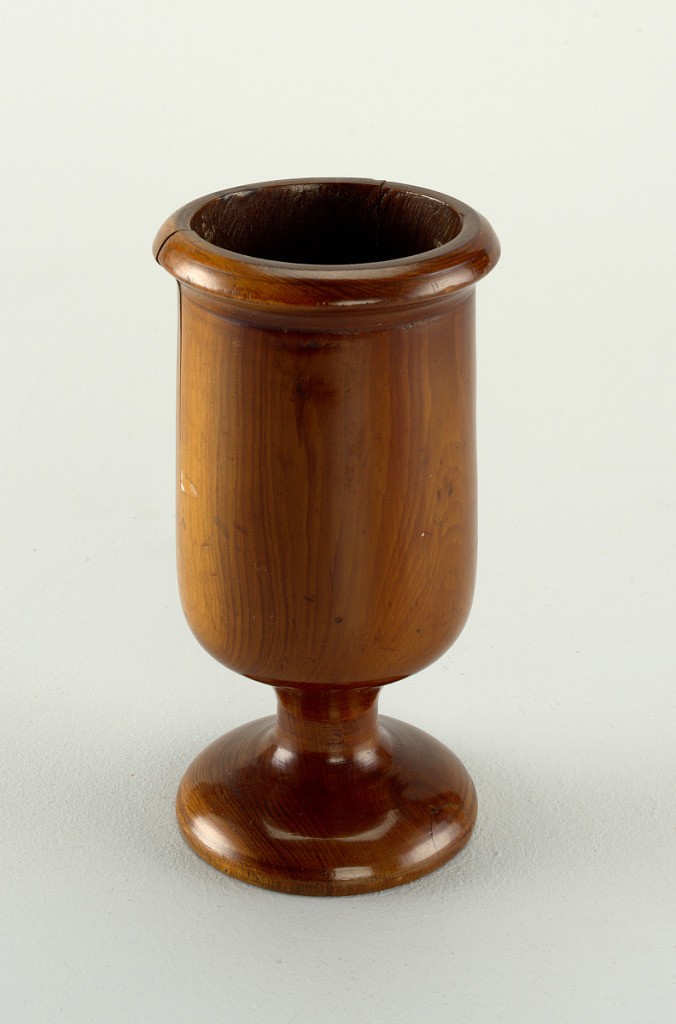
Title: Cup
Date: late 18th–early 19th century
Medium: wood, turned
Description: footed